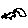
Label: square